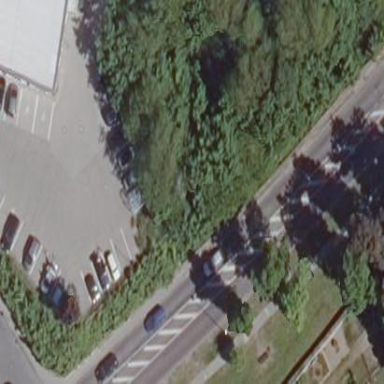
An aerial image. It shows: Parking area with asphalt surface.